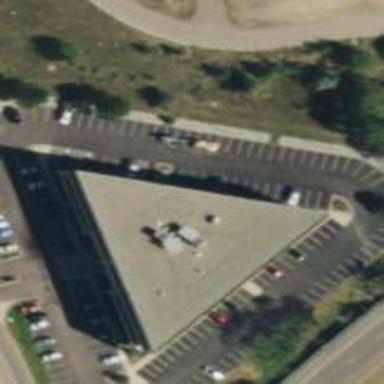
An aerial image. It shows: Office building.